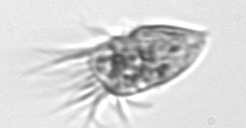
Label: Strombidium_morphotype1